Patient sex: F
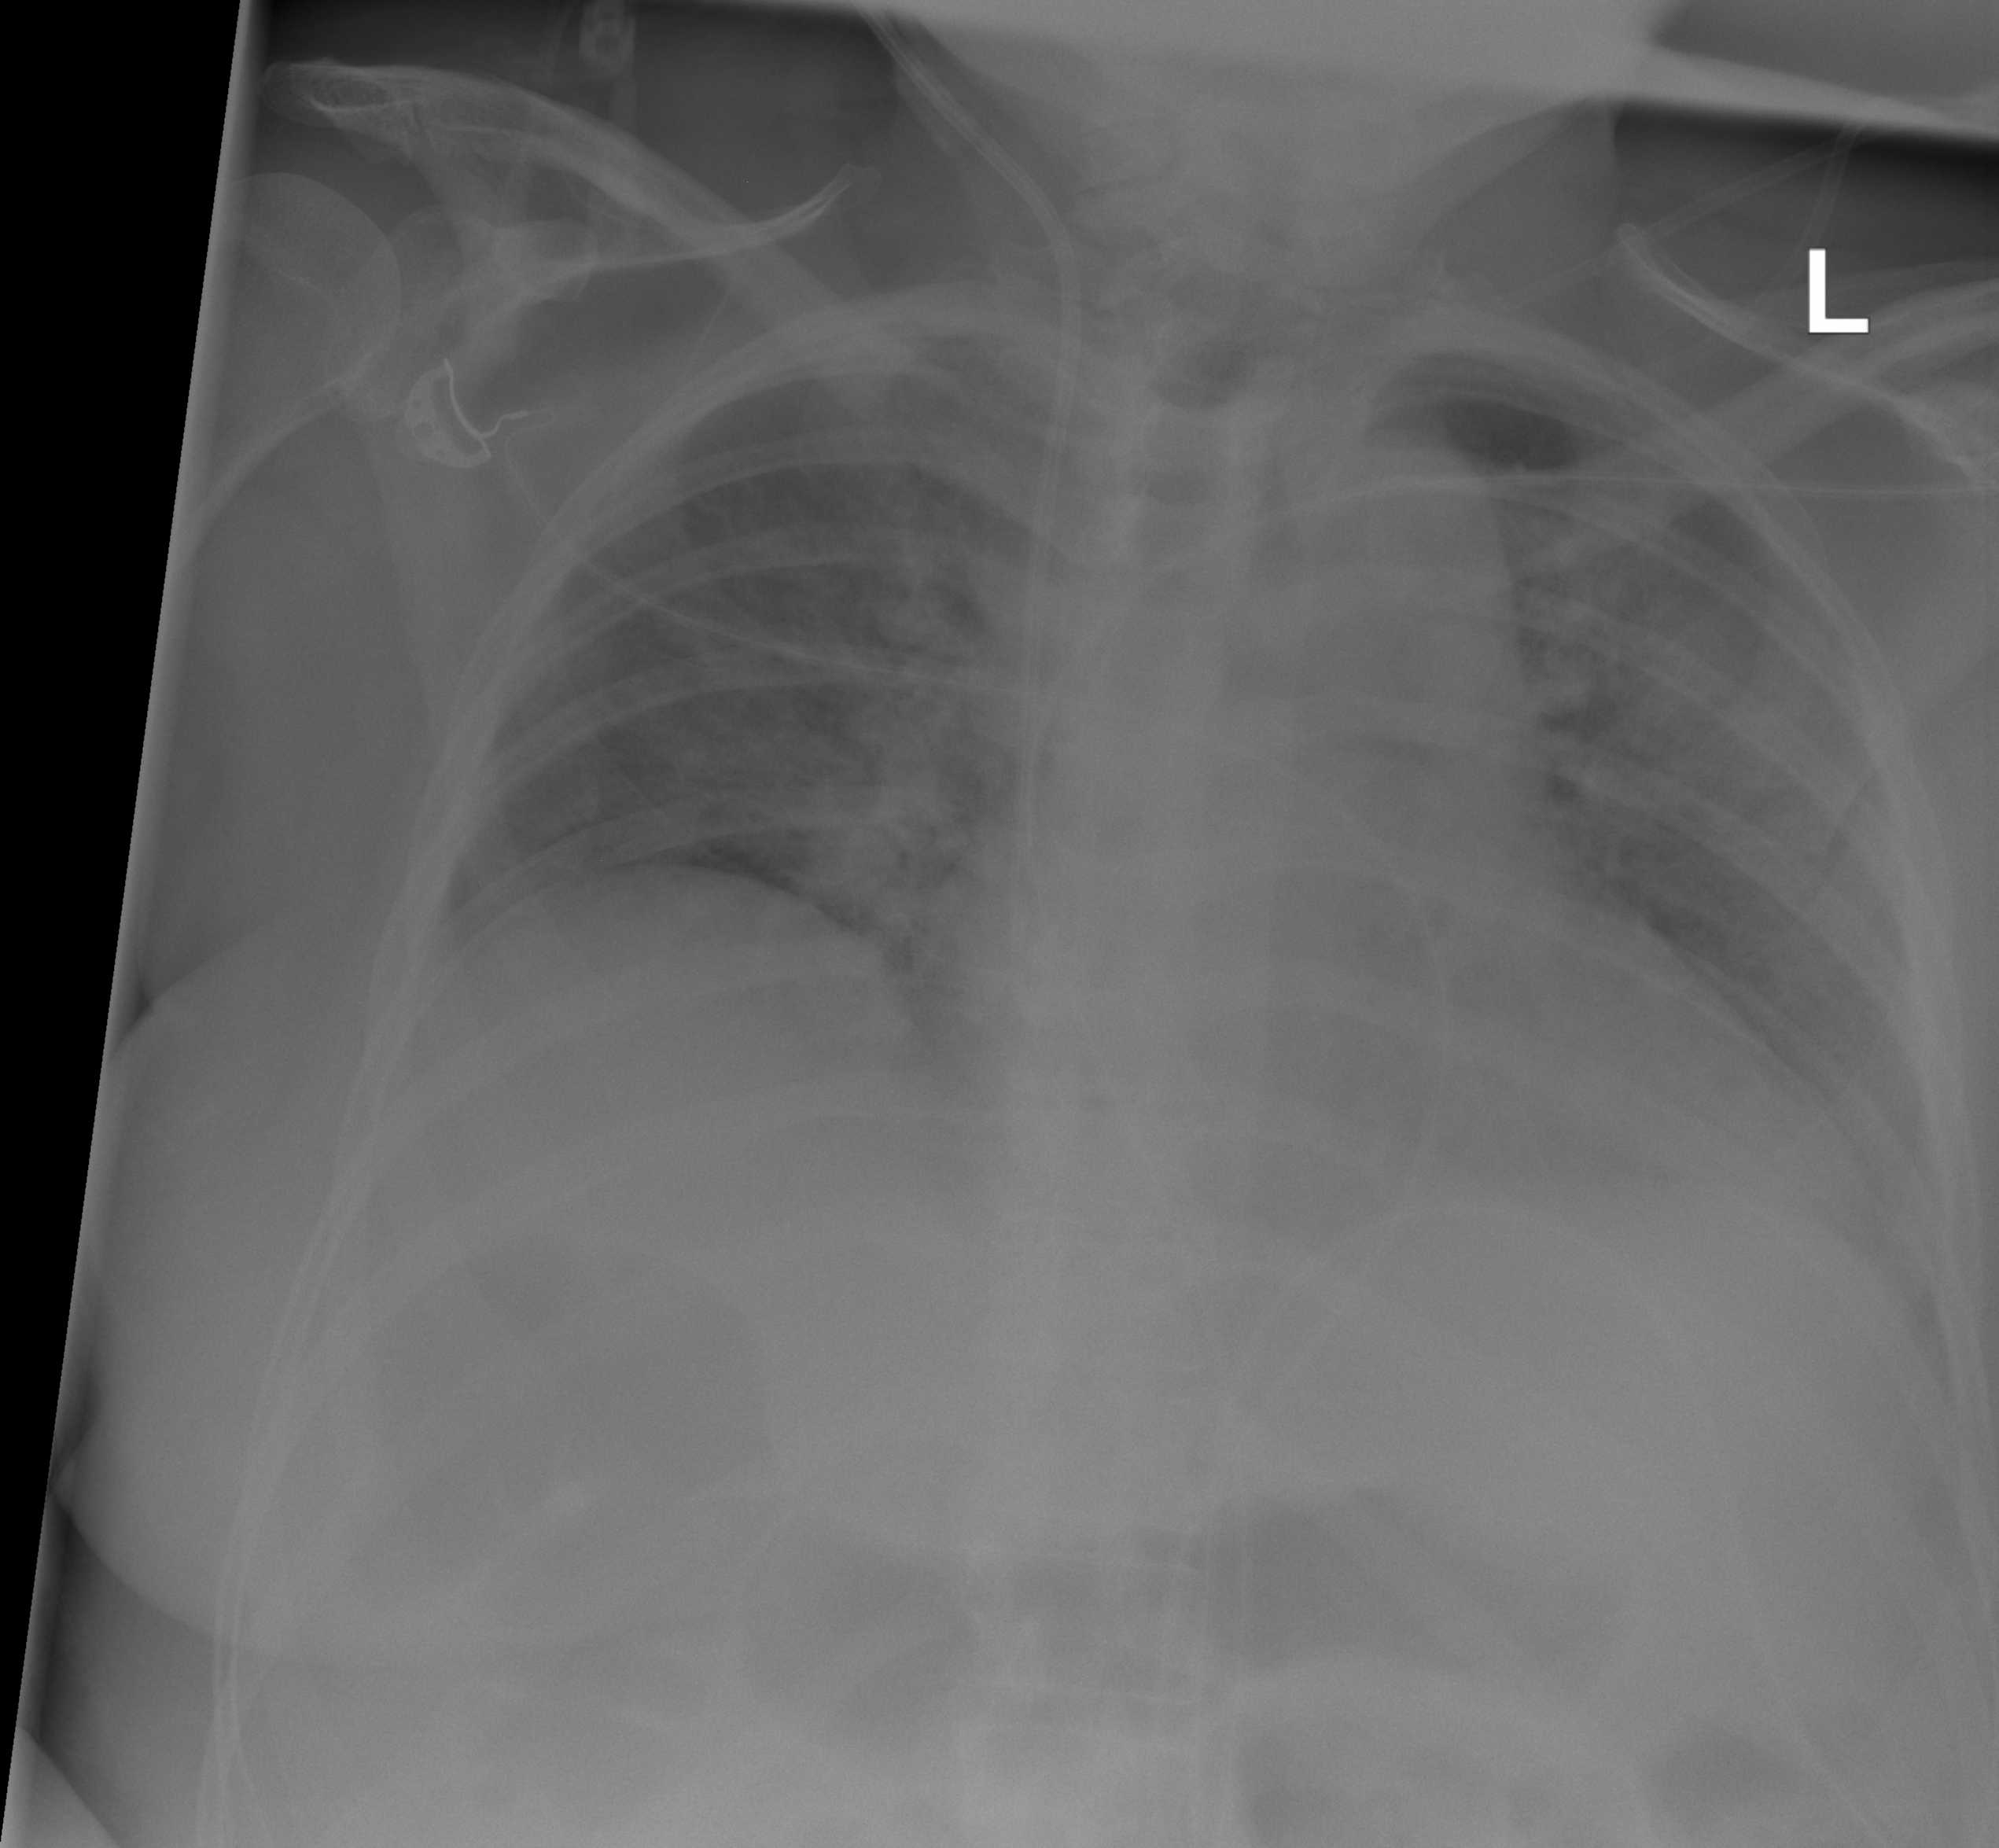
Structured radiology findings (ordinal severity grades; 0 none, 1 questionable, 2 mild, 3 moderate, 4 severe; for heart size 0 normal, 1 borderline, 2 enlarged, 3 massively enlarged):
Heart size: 2
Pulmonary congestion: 2
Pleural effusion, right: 0
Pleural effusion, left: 1
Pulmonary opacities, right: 2
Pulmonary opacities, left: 2
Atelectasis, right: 0
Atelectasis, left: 0